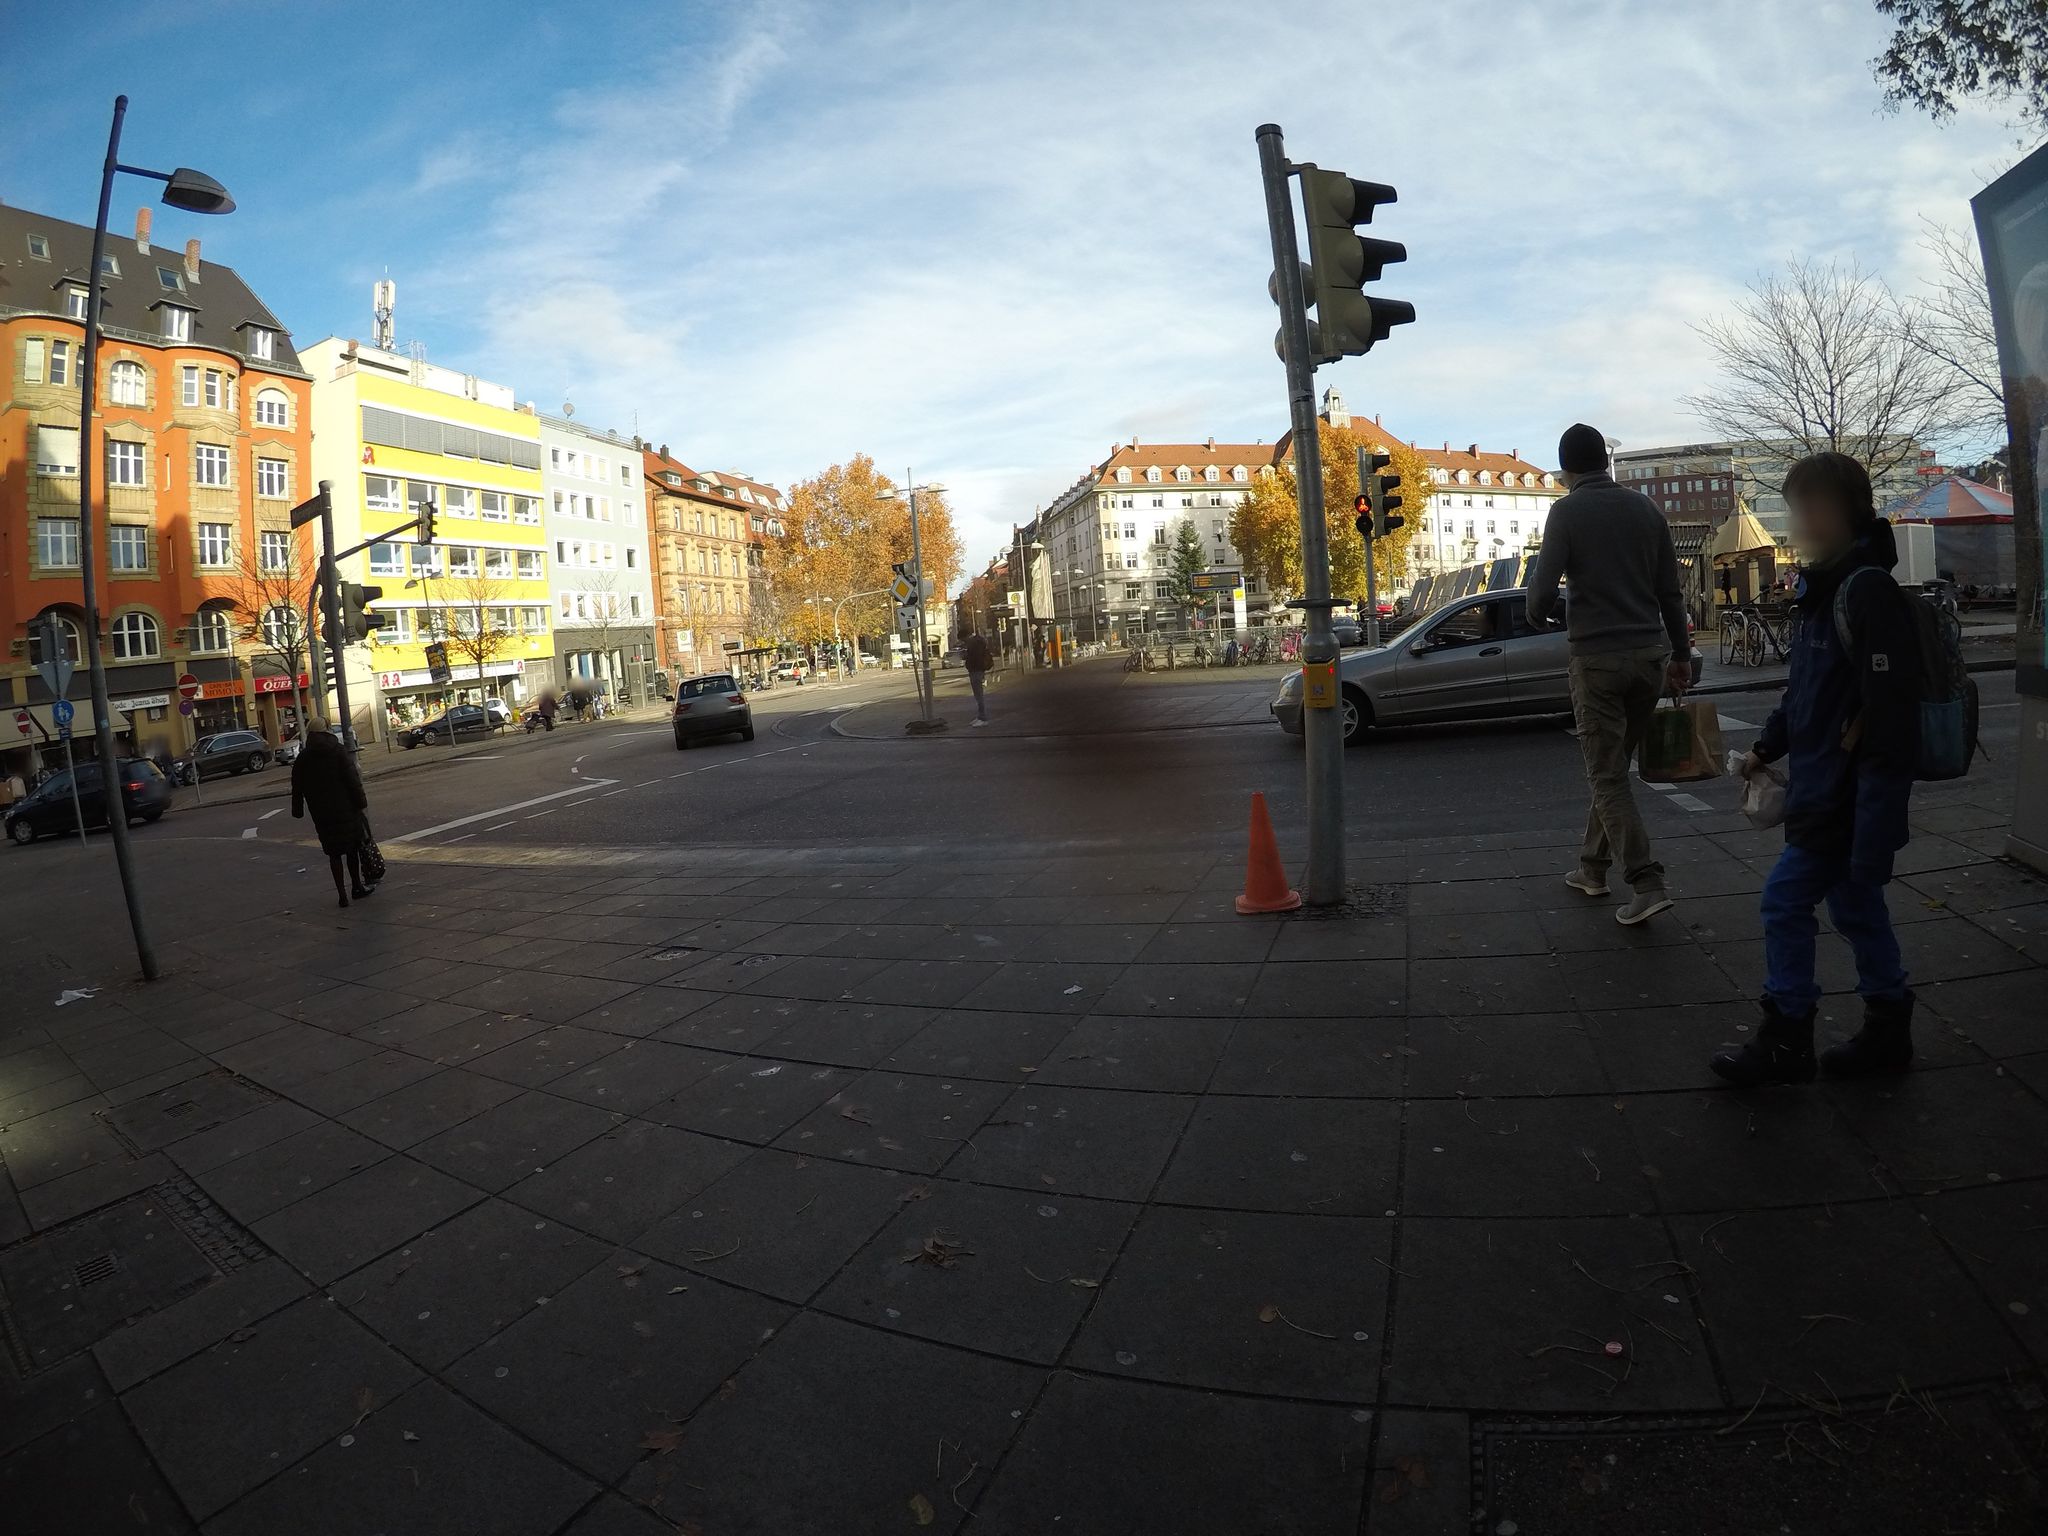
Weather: clear
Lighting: day
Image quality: good
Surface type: walking surface
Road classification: living_street, pedestrian, footway
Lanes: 2
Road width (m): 3
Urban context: urban centre
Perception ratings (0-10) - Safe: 5.76, Lively: 7.99, Beautiful: 6.07, Boring: 2.33, Depressing: 4.14, Wealthy: 9.08